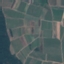
Land use / land cover: PermanentCrop